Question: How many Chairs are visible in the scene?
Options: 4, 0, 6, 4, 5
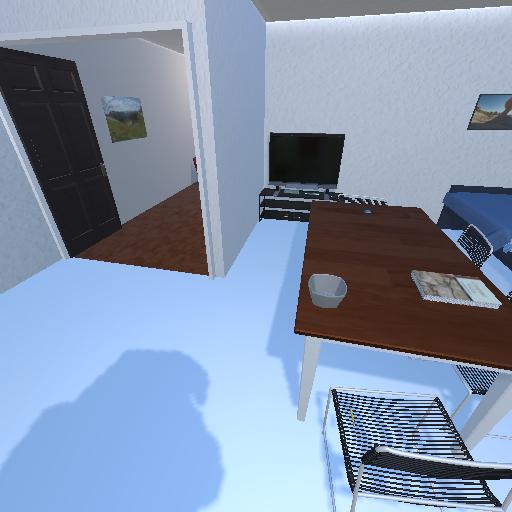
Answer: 4